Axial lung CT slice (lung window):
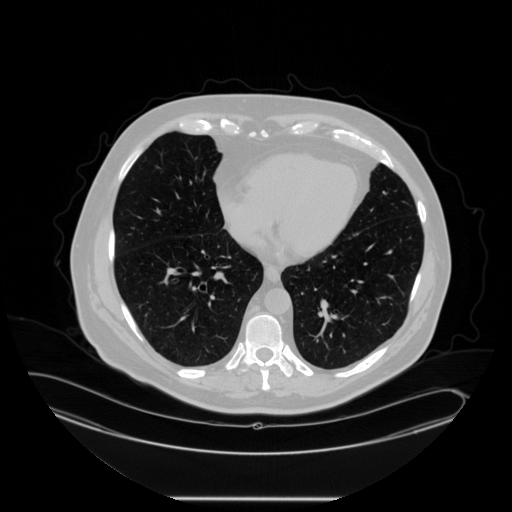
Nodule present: no